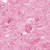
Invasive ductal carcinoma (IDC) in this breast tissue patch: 0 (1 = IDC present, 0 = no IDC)